Question: My main app is using Storyboard's for laying all my views out. Next... I've also got a xib file that holds a few buttons that I'd like to apply in a fancy sort of overlay. This is also working great using a technique I found here: <URL>
The Files Owner is hooked up to the main view controller. And from a button on my main view, I can pop open this xib nicely.
The problem comes from trying to attach an IBAction to anything I put on this xib. All of i have no warnings, no build errors, everything looks fine. Until I pop open the xib/view, and hit one of my buttons, then I get this:
'''
2012-11-19 15:44:48.685 Frolfer[89367:c07] -[UIViewController closeStartPanel:]: unrecognized selector sent to instance 0x8352e90
2012-11-19 15:44:48.686 Frolfer[89367:c07] *** Terminating app due to uncaught exception 'NSInvalidArgumentException', reason: '-[UIViewController closeStartPanel:]: unrecognized selector sent to instance 0x8352e90'
'''
'''
-(IBAction)closeStartPanel:(id)sender {
NSLog(@"close start panel");
}
'''

It's got to be something just so basic that I'm forgetting / missing.
Any thoughts?
P.S.
There literally is not much code written yet, but if you'd like to see anything more just let me know. I'm not sure exactly what it is that you'd like to see...
Thanks in advance!!
- drew
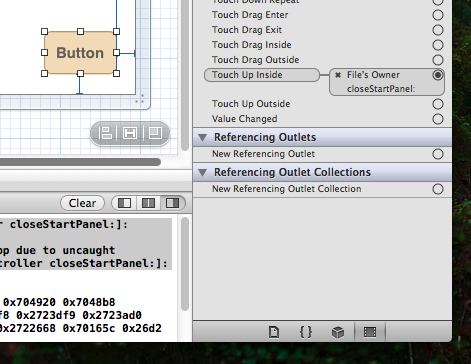
Answer: I figured it out!
Not sure why I didn't try this before, but it works great now.
Usually when I'm in the Storyboard, I'd drag 'Touch Up Inside' handle over on top of my button to see the available IBActions's that I had created in my header. With the xib file, this wasn't happening at all. So as noted previously, I changed class of the Files Owner on my xib to my MainViewController.
After that, all my defined IBActions were appearing as I had expected them to when dragging 'Touch Up Inside' over to the button on screen in IB.

That's where the crashes started happening though.
This morning, I removed all associations to MainViewController on my xib file, and by accident, had drug the 'Touch Up Inside' handle over to First Responder. I guess I don't play with First Responder much... but to my surprise, all my IBActions were listed in there. For some reason, I thought I wouldn't see them.

After a clean and compile... boom, they worked! I guess the only downside (if you want to call it that), is that in the code view, it doesn't give an indication that your defined IBAction is hooked up to a button in the IB with the filled in gray dot like my other buttons that are directly on the storyboard do.
Oh well, seems to be working the way I had hoped (for now), so I'm going to just roll with it.
:-)
Have a great Thanksgiving weekend.
- Drew